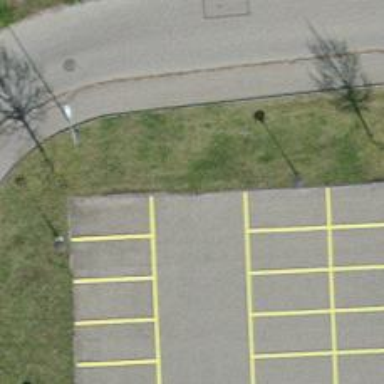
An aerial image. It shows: Parking aisle designated as service road.